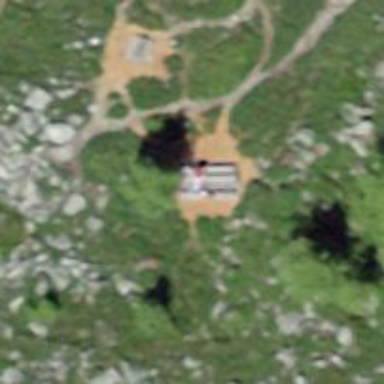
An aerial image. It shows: Picnic table located in leisure land area.